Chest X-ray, PA view. Patient: 48 years old, sex M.
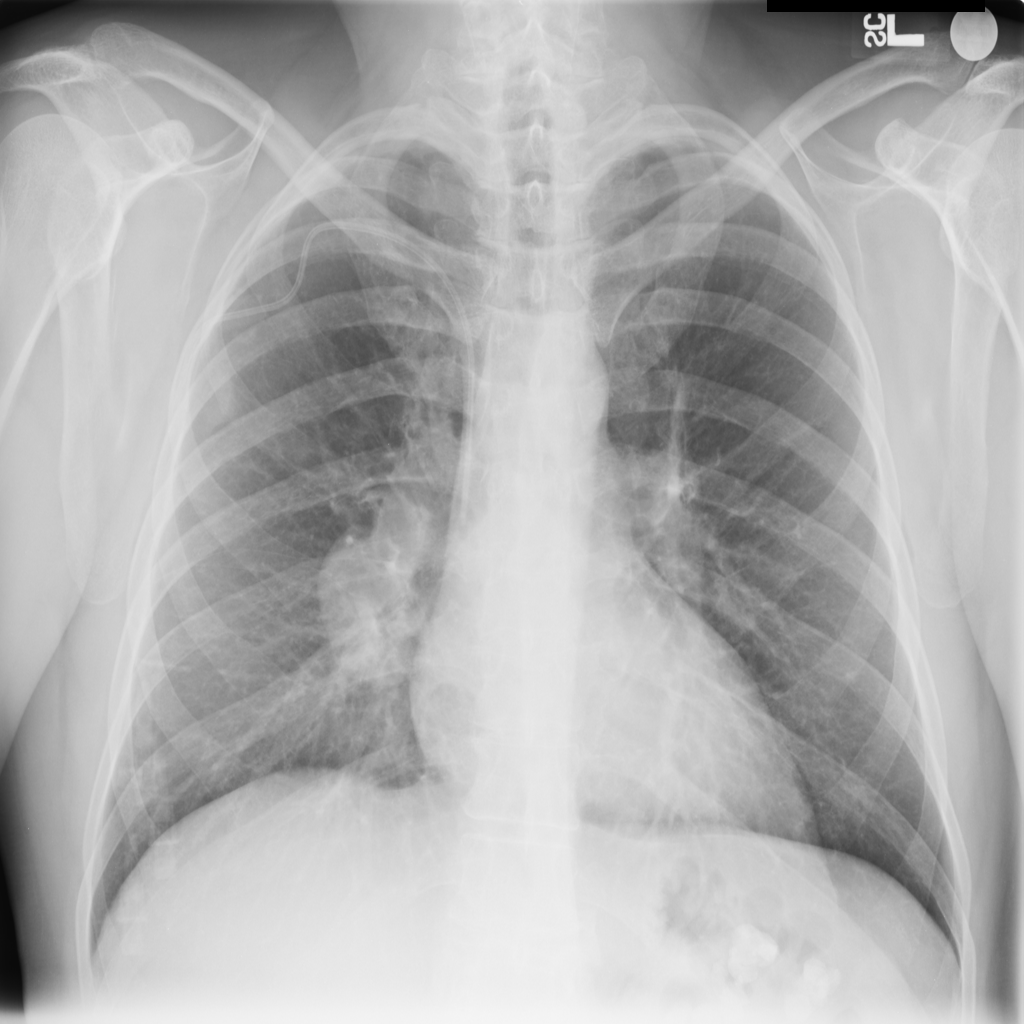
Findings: Mass